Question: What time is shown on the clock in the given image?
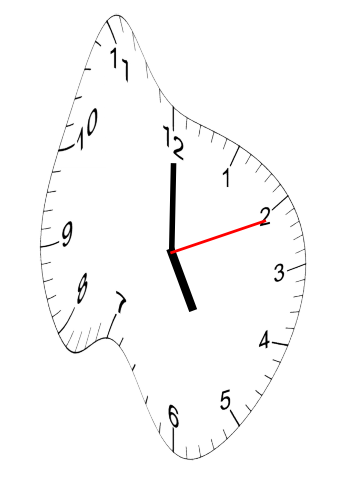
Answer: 05:00:11